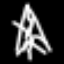
Label: The Eiffel Tower